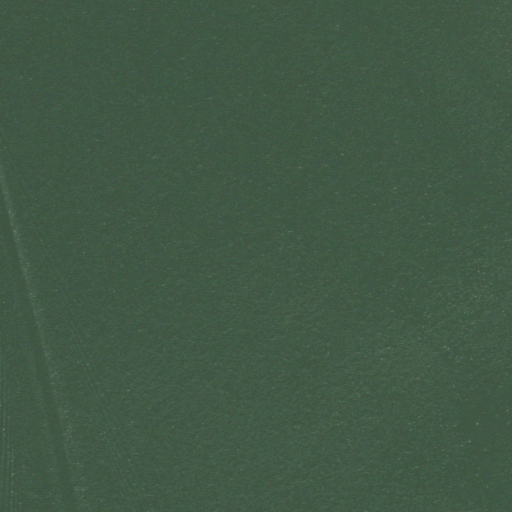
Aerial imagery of island in South Dakota named Bird Island containing only open water